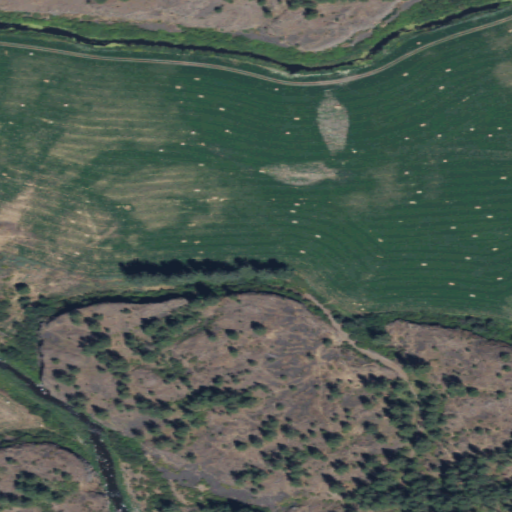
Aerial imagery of valley in Washington named Hole-In-The-Ground containing cultivated crops, shrub, grassland, woody wetlands, evergreen forest, low intensity development, and herbaceous wetlands